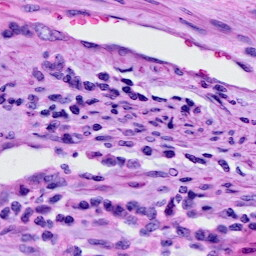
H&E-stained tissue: Cervix